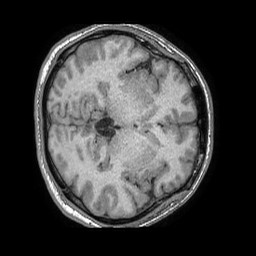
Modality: T1w
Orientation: axial
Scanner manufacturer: philips
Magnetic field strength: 1.5 T
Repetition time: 0.007535 s
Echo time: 0.003424 s